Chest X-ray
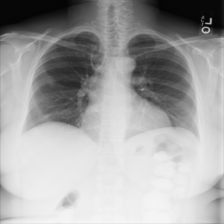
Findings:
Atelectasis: negative
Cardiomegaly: negative
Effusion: negative
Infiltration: negative
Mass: negative
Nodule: negative
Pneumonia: negative
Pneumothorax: negative
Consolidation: negative
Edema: negative
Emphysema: negative
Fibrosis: negative
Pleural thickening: negative
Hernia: negative